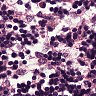
Metastatic tissue present: no